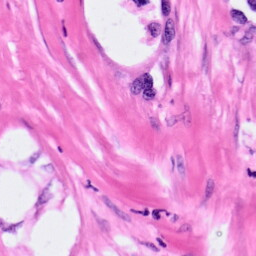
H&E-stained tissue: Pancreatic